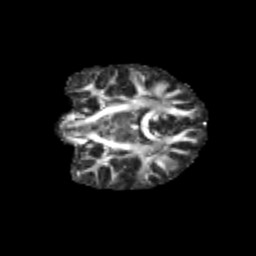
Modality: FA
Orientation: coronal
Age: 11
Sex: female
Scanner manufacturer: siemens
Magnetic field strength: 3 T
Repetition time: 3.8 s
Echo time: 0.07 s